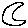
Label: moon